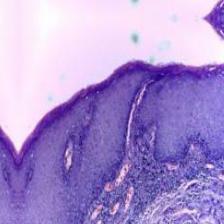
Diagnosis: Normal